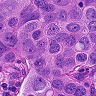
Metastatic tissue present: yes